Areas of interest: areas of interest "Xianghe Stone City Area A"
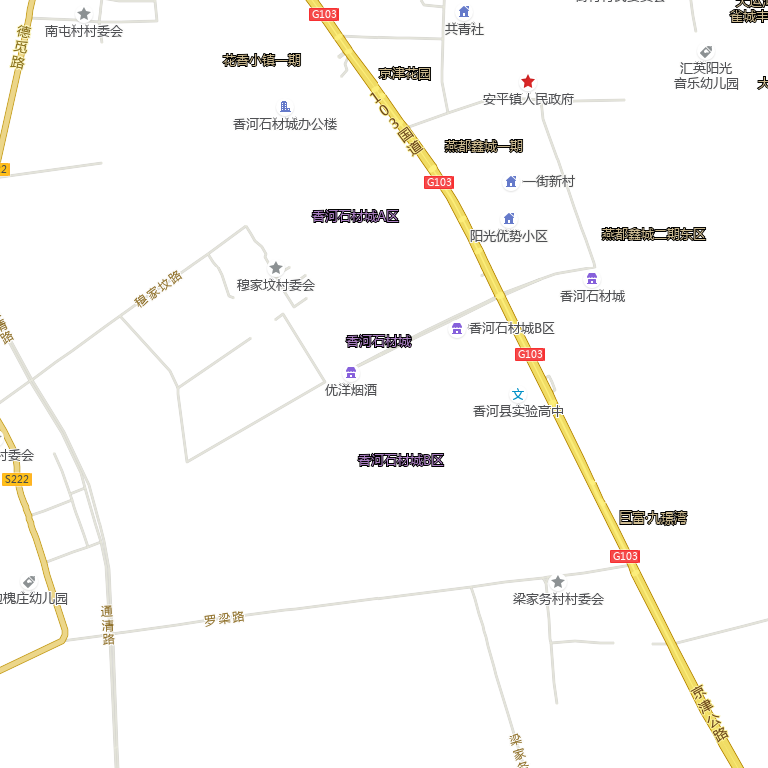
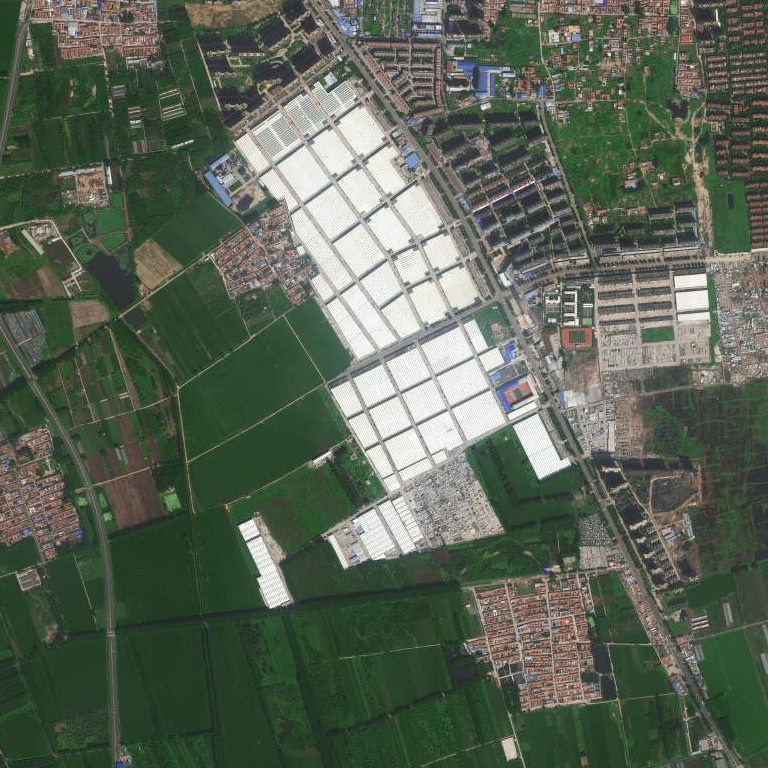